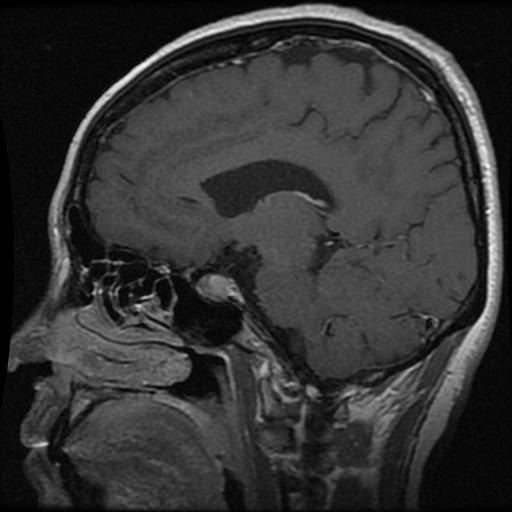
Label: pituitary